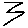
Label: zigzag